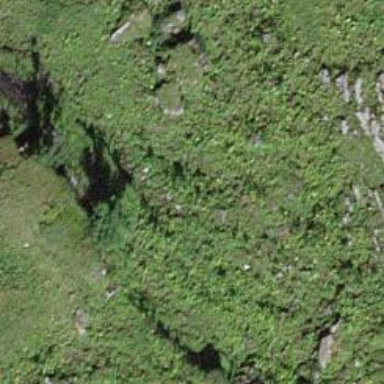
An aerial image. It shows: Cliff in nature.